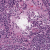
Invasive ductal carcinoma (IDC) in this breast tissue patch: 1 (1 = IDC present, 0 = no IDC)